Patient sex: M
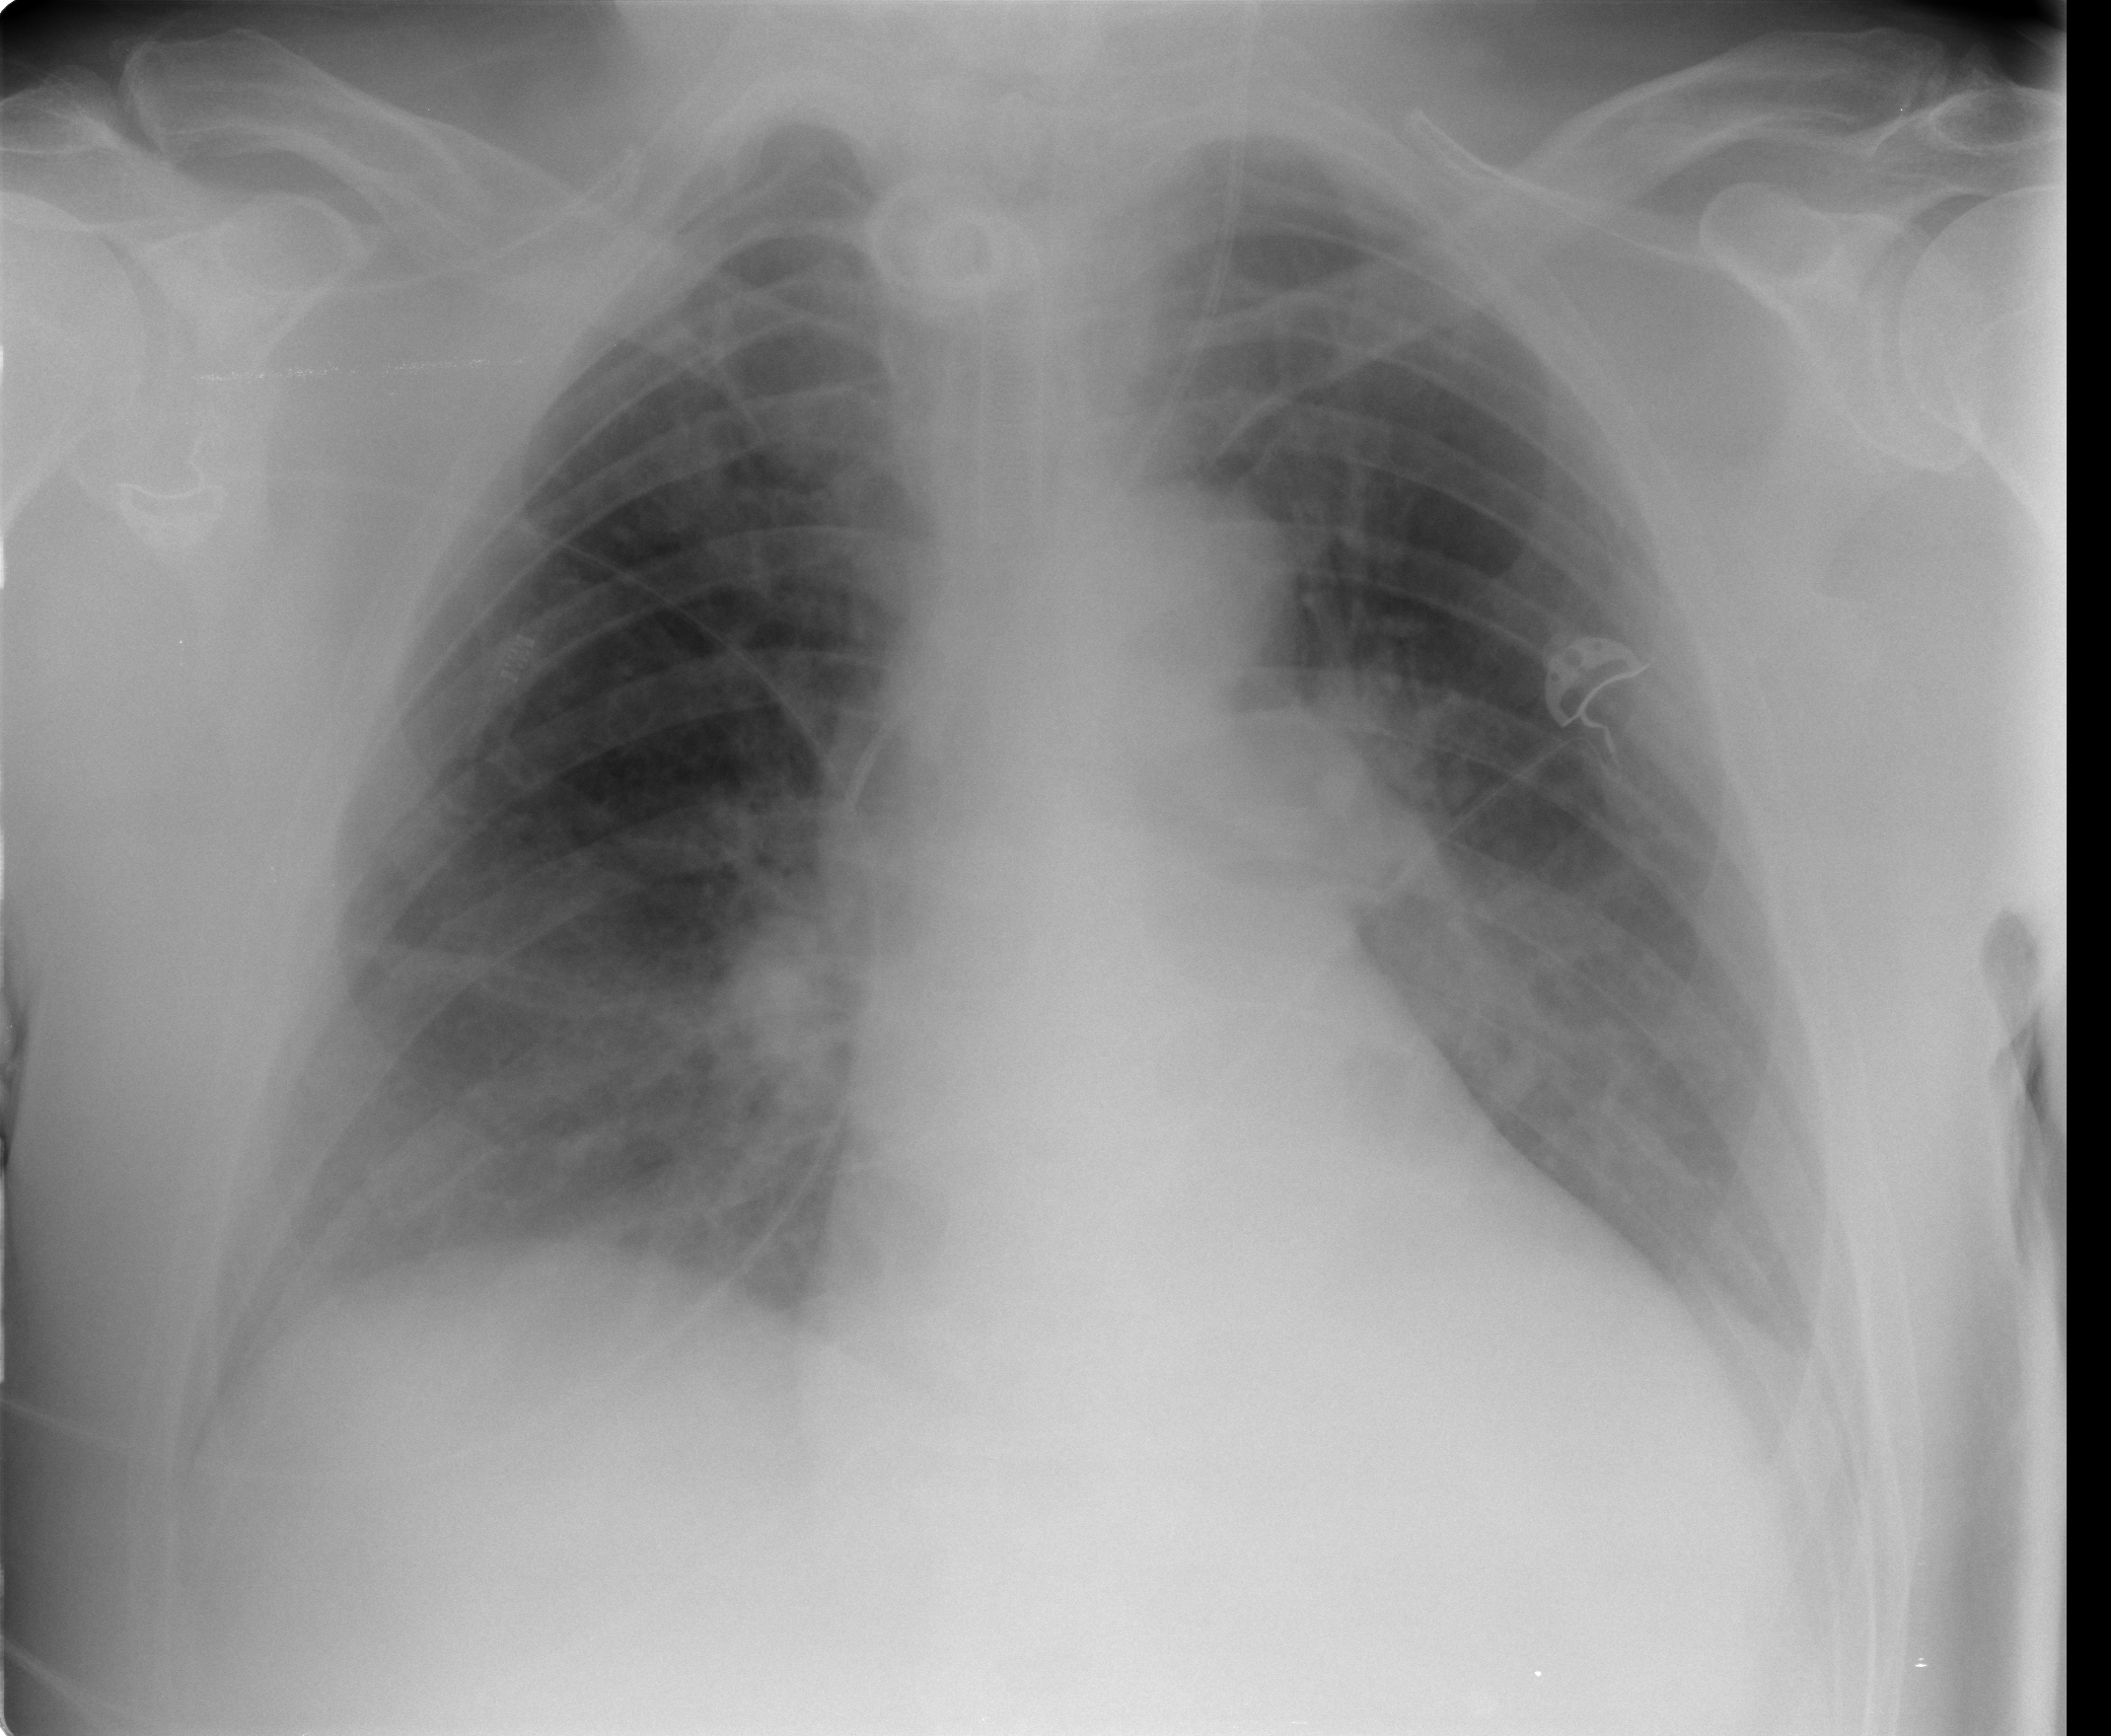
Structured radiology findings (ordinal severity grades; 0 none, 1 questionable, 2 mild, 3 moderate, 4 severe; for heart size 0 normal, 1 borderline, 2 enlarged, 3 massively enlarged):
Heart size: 3
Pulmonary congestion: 2
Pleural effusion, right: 0
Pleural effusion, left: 0
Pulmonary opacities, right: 0
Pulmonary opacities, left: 2
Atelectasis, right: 2
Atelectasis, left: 2